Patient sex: F
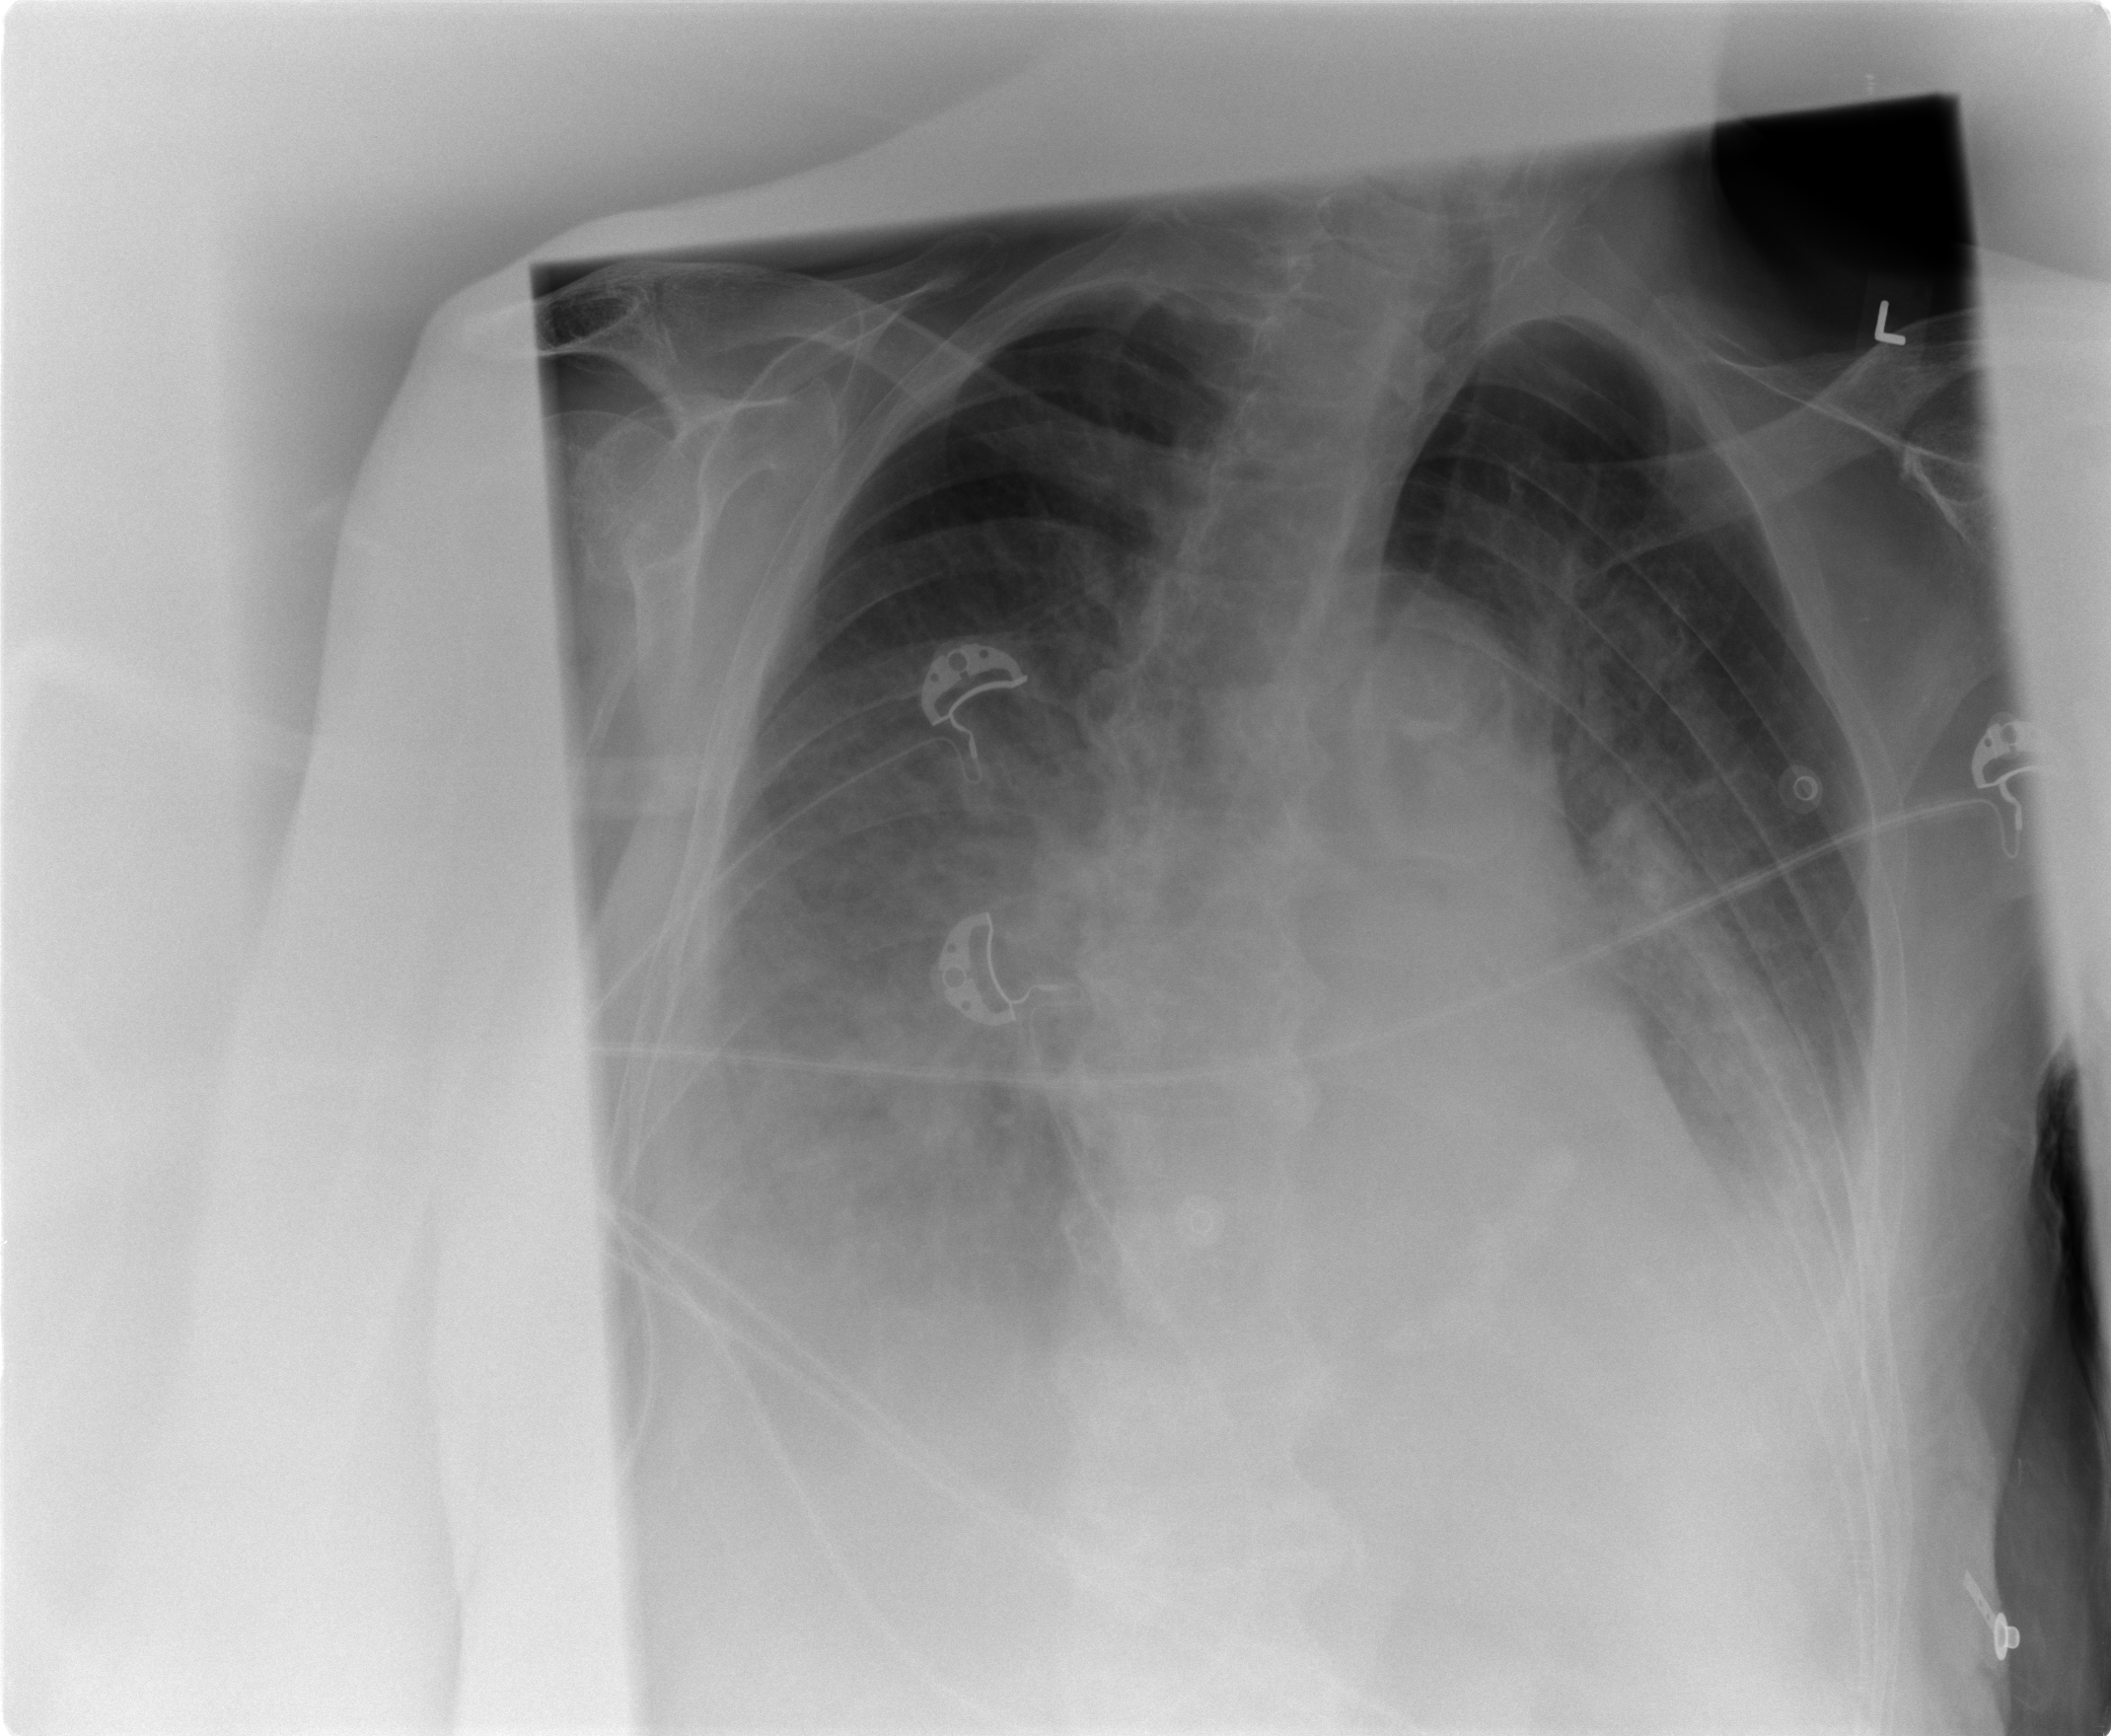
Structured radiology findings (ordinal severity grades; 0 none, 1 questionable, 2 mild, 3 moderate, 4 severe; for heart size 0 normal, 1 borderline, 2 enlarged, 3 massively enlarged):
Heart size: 0
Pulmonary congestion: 3
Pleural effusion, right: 2
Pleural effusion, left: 2
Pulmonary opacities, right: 2
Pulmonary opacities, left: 2
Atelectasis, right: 2
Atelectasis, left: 2